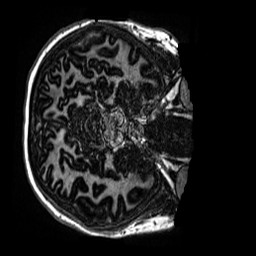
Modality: MP2RAGE
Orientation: axial
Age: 13
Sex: female
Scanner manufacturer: siemens
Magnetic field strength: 3 T
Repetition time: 4 s
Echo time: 0.00299 s